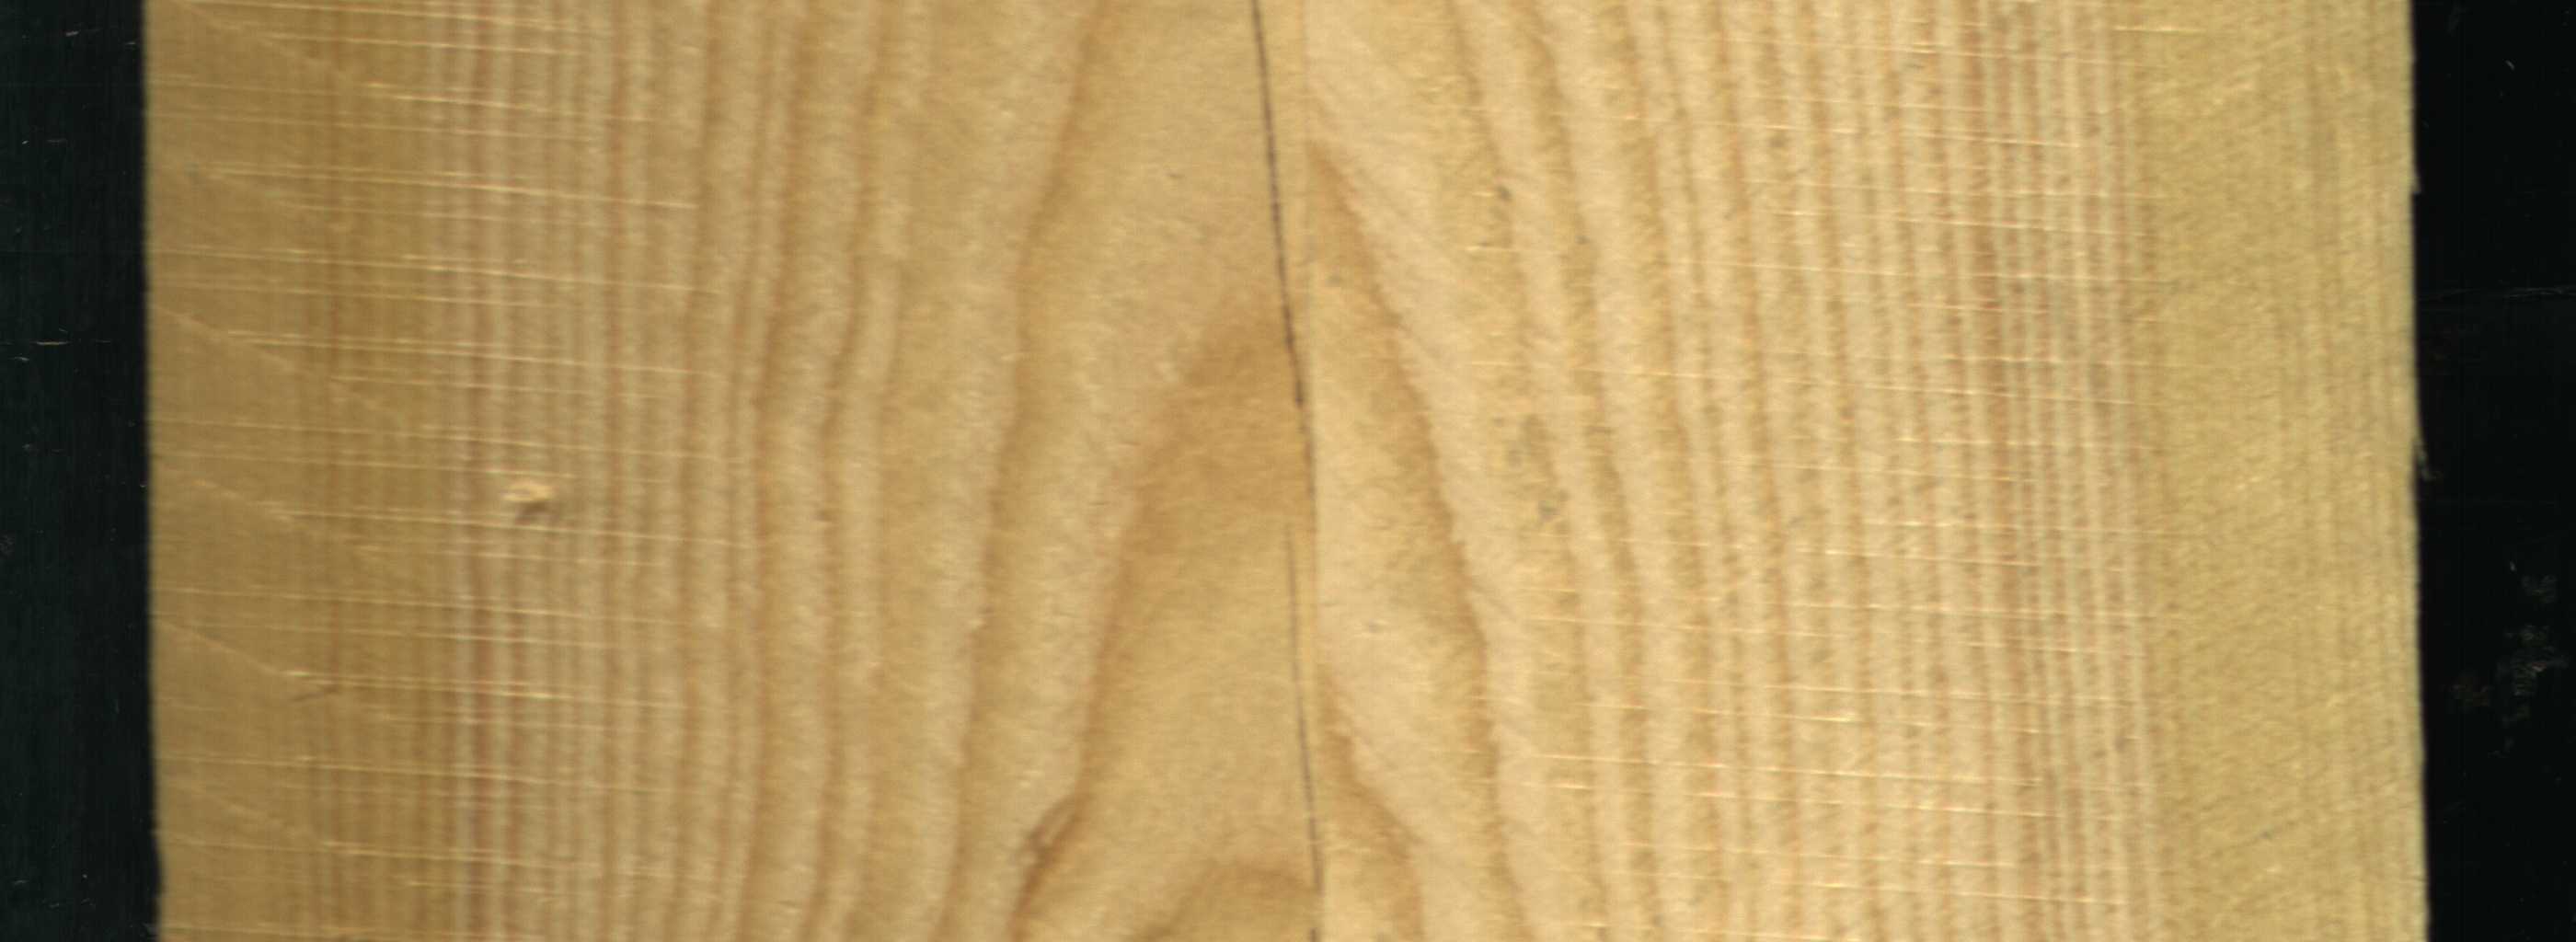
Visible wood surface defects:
Crack